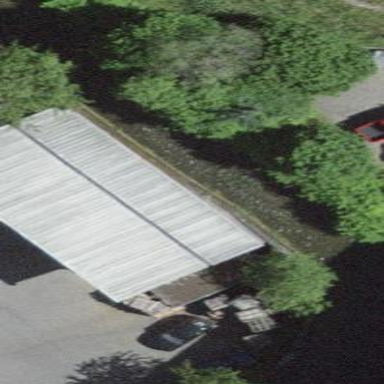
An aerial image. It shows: Warehouse.